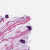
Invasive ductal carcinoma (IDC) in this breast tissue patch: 1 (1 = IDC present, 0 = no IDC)